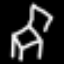
Label: chair